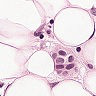
Metastatic tissue present: yes